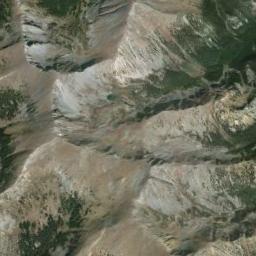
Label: mountain